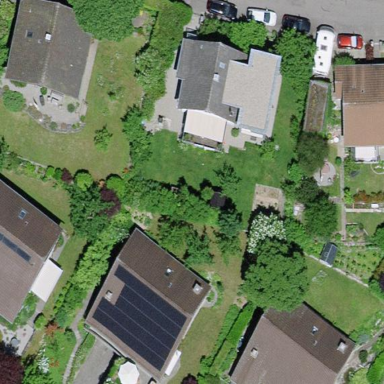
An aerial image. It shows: Residential building.